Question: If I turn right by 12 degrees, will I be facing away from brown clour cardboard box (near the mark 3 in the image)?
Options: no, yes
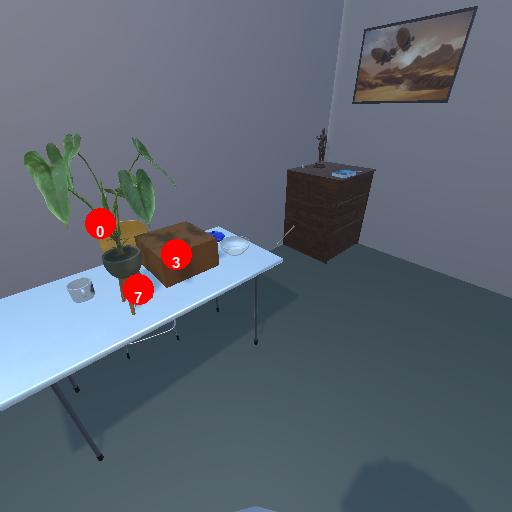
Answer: no